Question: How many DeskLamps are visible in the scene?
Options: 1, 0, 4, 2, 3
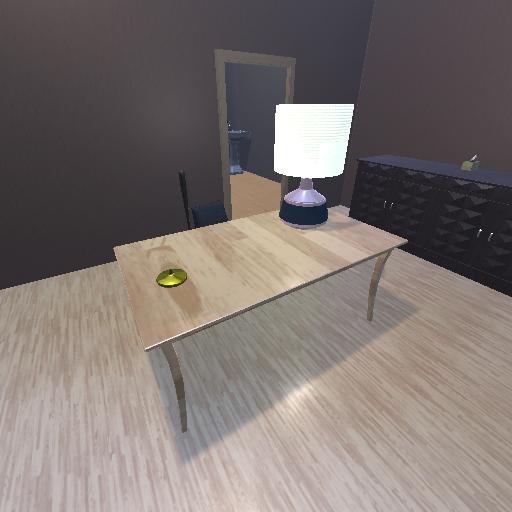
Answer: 1